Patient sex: F
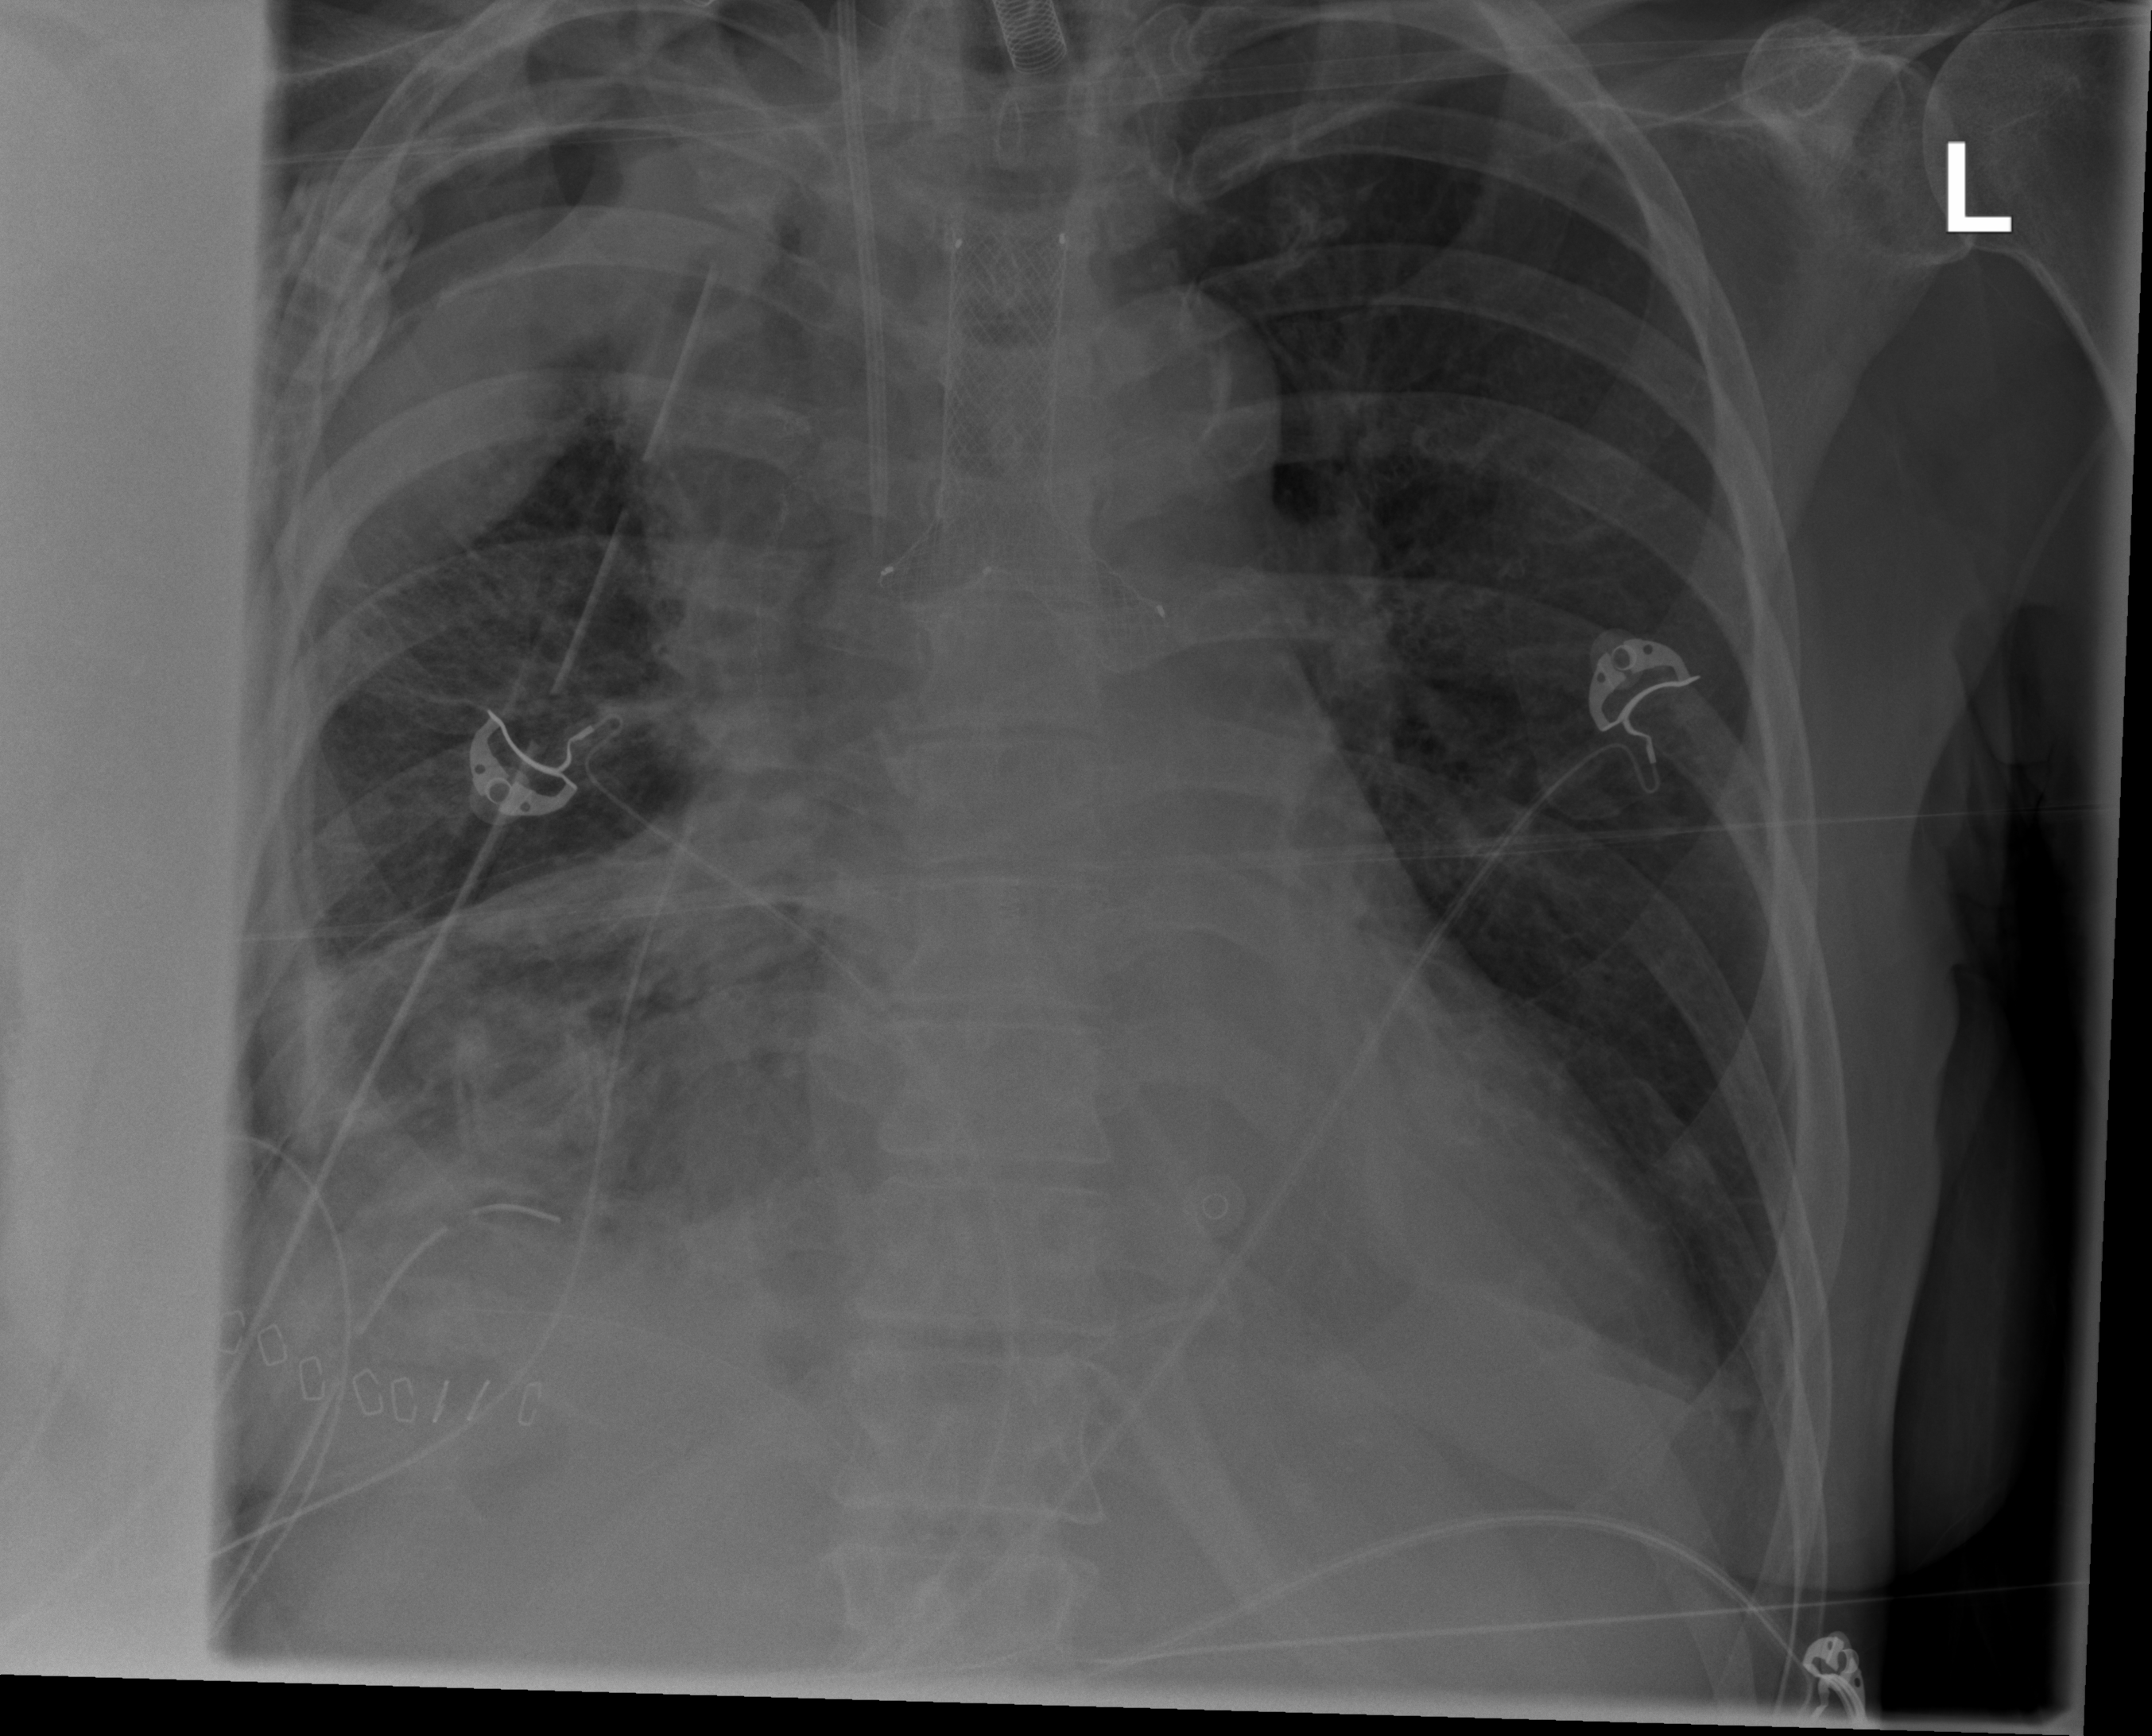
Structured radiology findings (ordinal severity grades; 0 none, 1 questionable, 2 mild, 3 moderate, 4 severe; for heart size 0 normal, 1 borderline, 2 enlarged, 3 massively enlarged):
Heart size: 2
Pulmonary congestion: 0
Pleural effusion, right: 2
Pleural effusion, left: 2
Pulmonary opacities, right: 2
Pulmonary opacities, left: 0
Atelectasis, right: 2
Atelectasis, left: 2